Field crop: maize
Growth stage: 2
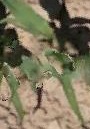
Species: maize